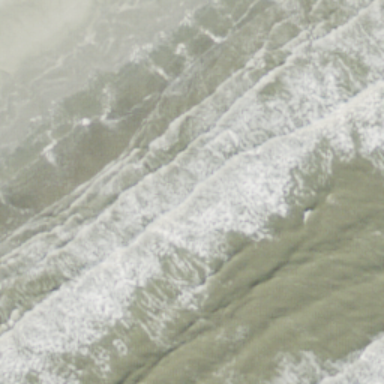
This is a beach with blue sea and sand .